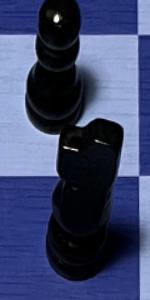
Label: Knight_Black